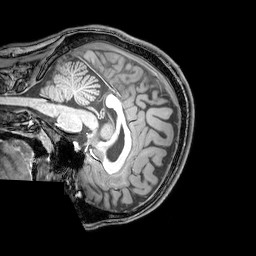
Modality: T1w
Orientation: sagittal
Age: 22
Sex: male
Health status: healthy
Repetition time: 0.081 s
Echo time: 0.037 s